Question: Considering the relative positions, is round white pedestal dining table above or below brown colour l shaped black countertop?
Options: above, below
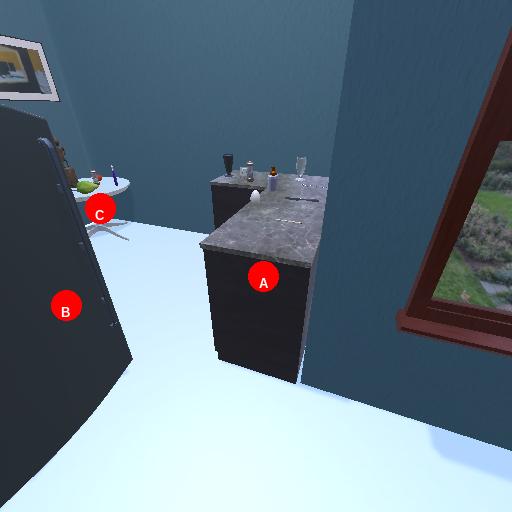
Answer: above